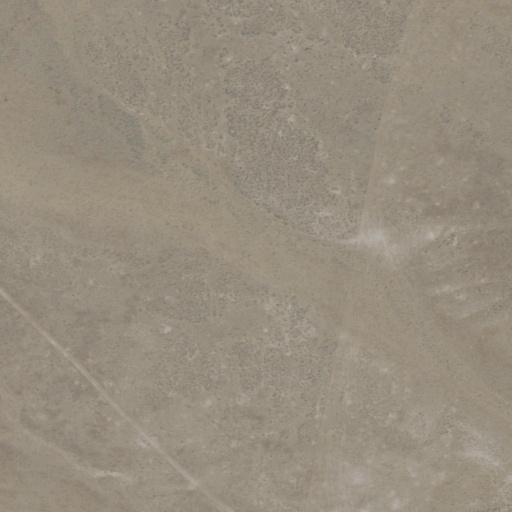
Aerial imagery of valley in Oregon named Als Canyon containing shrub and grassland